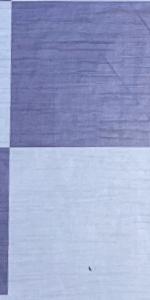
Label: Empty